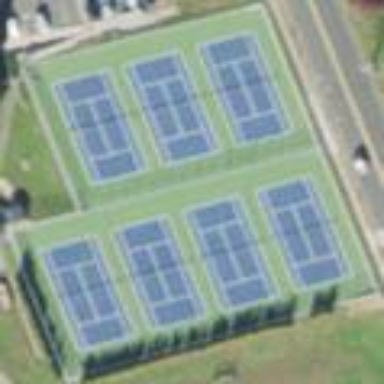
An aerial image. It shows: Tennis court on the leisure land pitch.